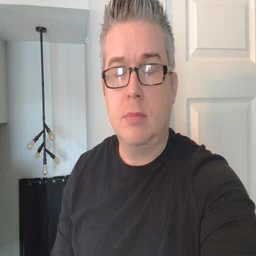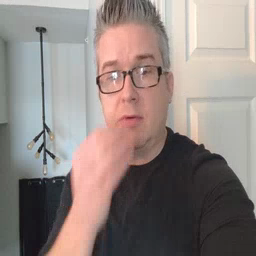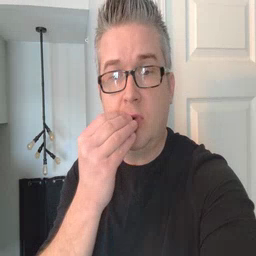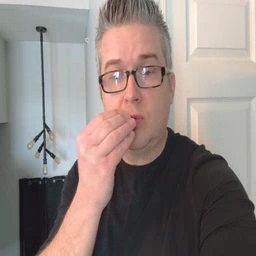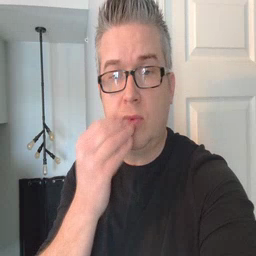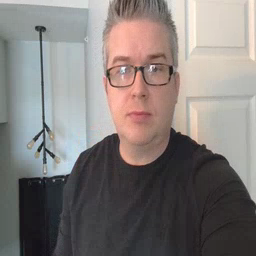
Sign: food